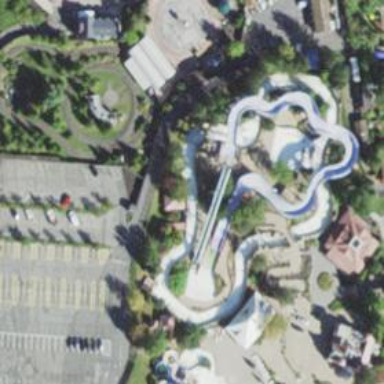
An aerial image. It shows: Water slide attraction.